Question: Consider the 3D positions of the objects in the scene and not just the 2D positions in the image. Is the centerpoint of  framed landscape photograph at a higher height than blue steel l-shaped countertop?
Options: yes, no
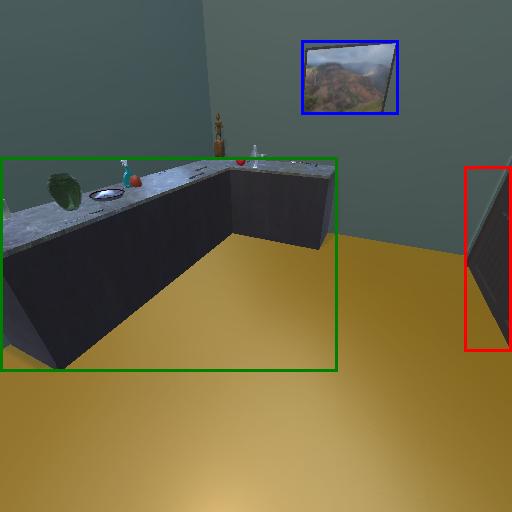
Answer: yes